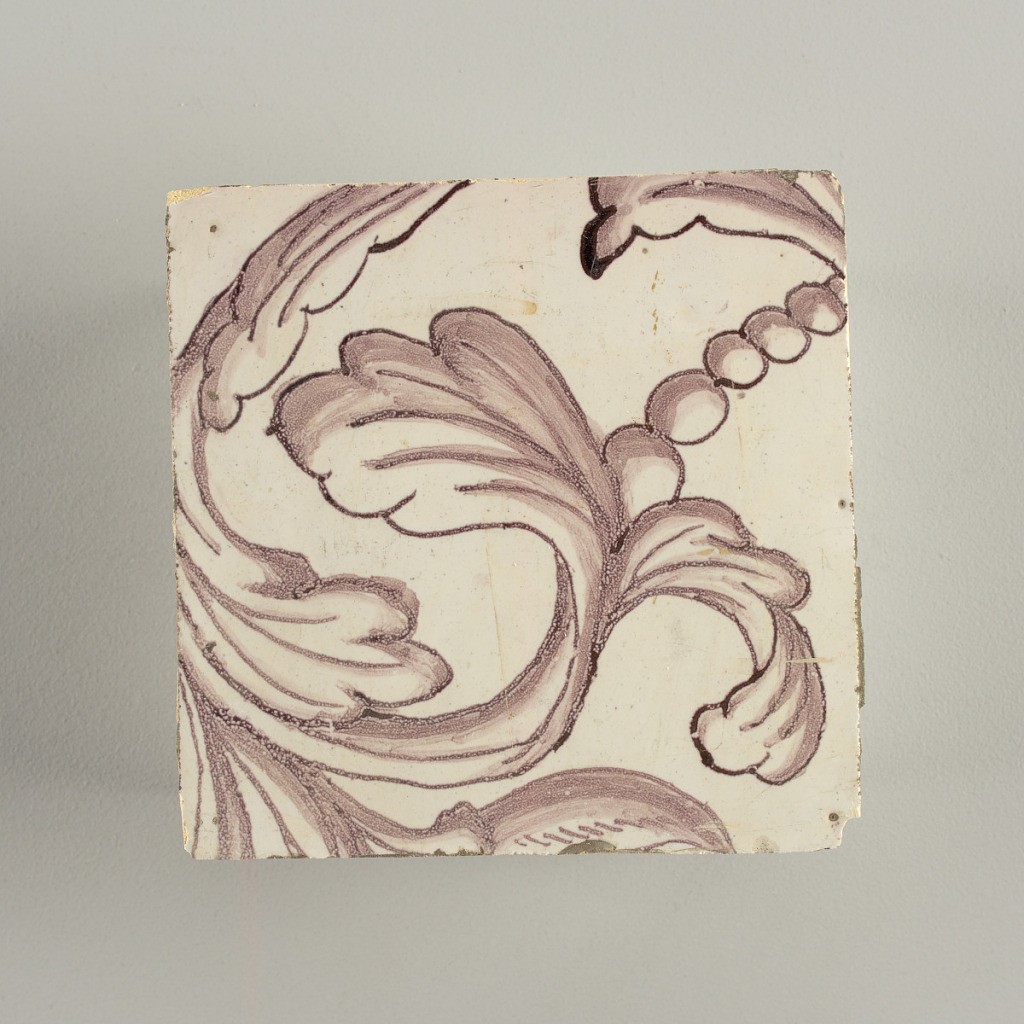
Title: Wall facing
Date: ca. 1725
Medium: Tin-glazed earthenware, underglaze
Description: Horizontal rectangle.  Thirty-seven tiles wide and twenty-one high with opening for door or window nineteen and one-half tiles high and twelve wide.  To left and right of opening, centered canopy above. Left, woman representing Hope, right, a sculputure urn.  Centered above opening, a mascaron.  Arabesque design of foliage.